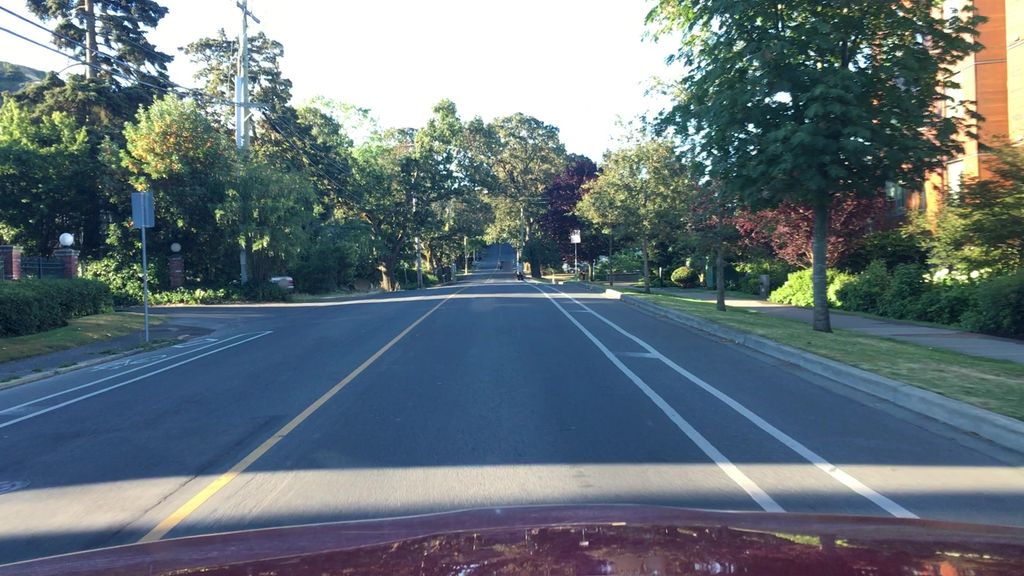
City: victoria